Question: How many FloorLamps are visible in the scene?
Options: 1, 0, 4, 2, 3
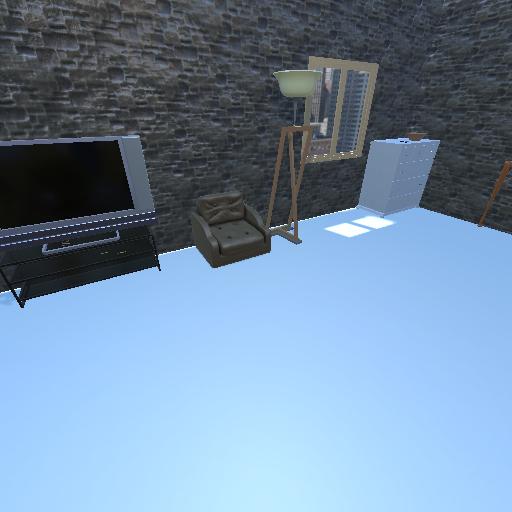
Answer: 1